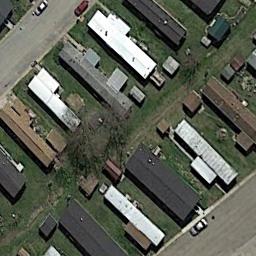
Label: residential